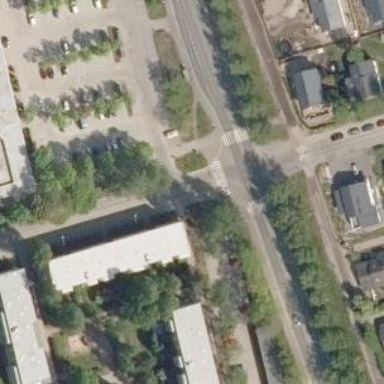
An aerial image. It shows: Uncontrolled road crossing.